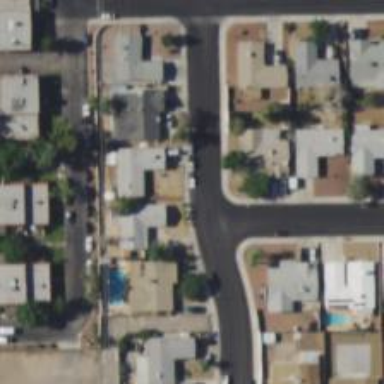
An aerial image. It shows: Residential road.